Field crop: maize
Growth stage: 1
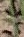
Species: atriplex